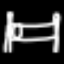
Label: bed